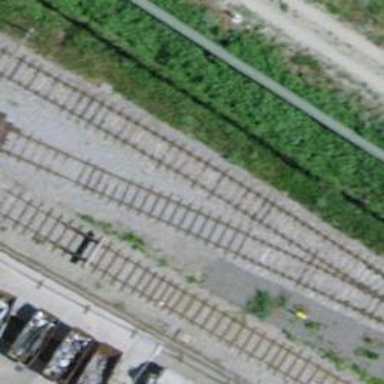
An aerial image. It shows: Single-track spur railway line.